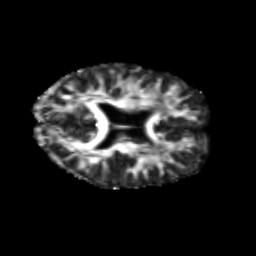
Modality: FA
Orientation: axial
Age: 25
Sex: female
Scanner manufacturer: siemens
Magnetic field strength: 3 T
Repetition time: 3.5 s
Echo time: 0.125 s